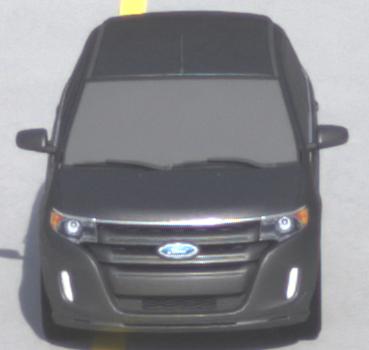
Make: Ford
Model: Edge
Detailed model: Gen. 1 Facelift
Model produced from: 2010
Model produced until: 2015
Doors: 5
Color: gray
Road condition: dry road
Daytime: morning or afternoon
Contrast: medium contrast